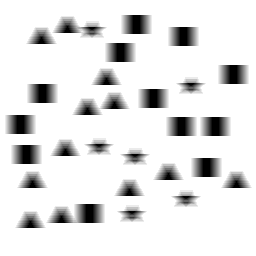
Squares: 12
Triangles: 12
Stars: 6
Total shapes: 30